Aerial crown-view tile of a tropical tree (Barro Colorado Island, Panama), acquired 20241014:
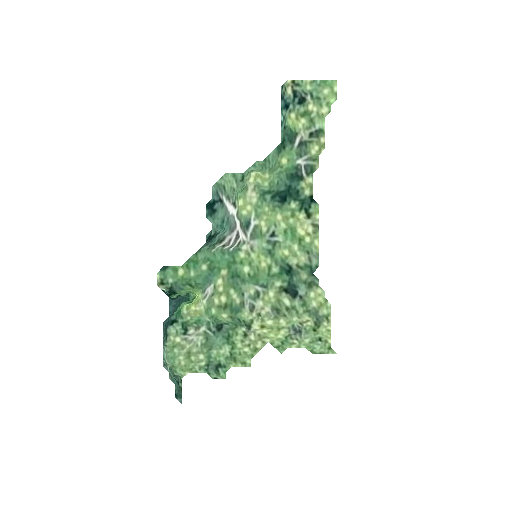
Species: Trattinnickia aspera
GBIF accepted scientific name: Trattinnickia aspera
Crown area: 46.983 m²